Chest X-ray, AP view. Patient: 25 years old, sex F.
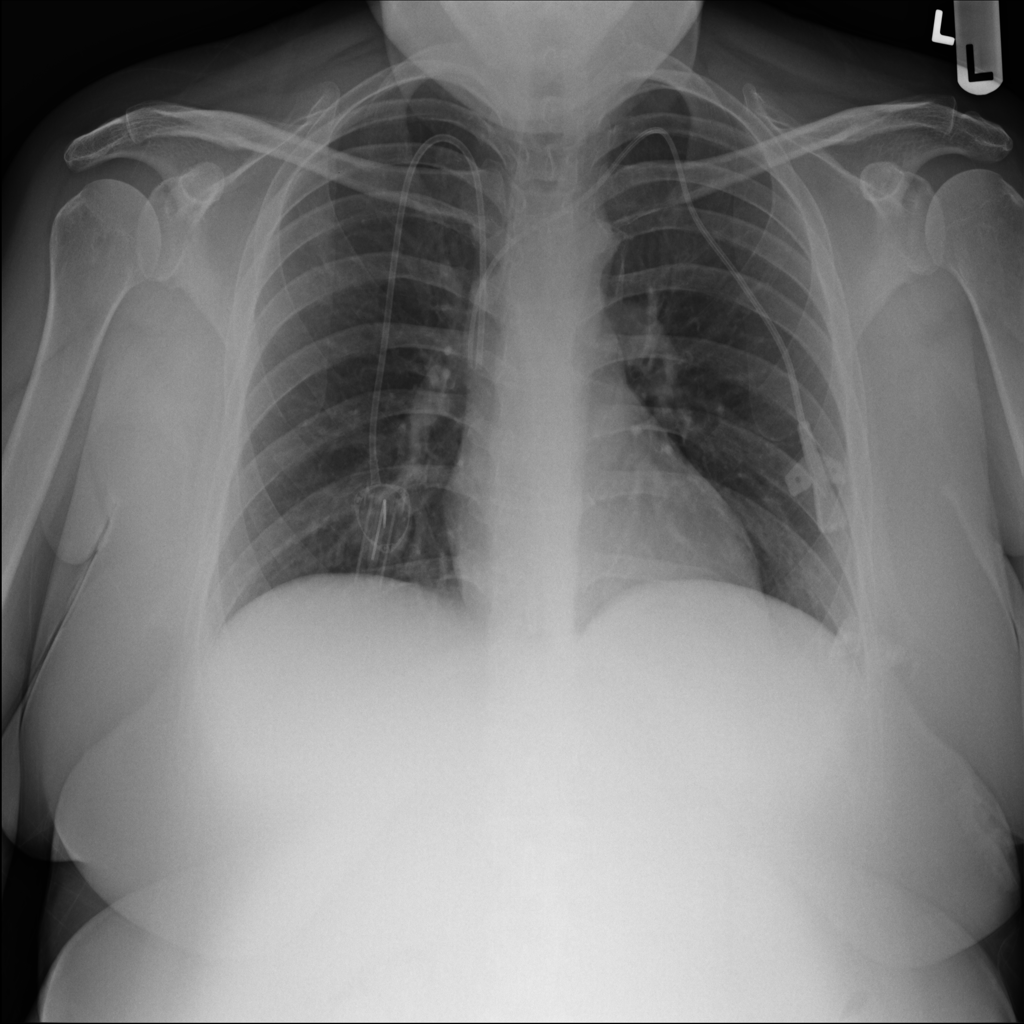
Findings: No Finding